Question: I am trying to connect to postgreSQL from Java eclipse
Here is the snapshot of the database structure.
'''
connection = DriverManager.getConnection(
"jdbc:postgresql://localhost:5432/postgres", "postgres",
"admin");
'''
when i am trying to connect to postgres database it works absolutely fine. but that is the default database which i don't want to connect.
'''
connection = DriverManager.getConnection(
"jdbc:postgresql://localhost:5432/postgres", "han2012205",
"admin");
'''
when i tried to access the han2012205 it is throwing this error.
'''
org.postgresql.util.PSQLException: FATAL: password authentication failed for user "han201205"
at org.postgresql.core.v3.ConnectionFactoryImpl.doAuthentication(ConnectionFactoryImpl.java:398)
at org.postgresql.core.v3.ConnectionFactoryImpl.openConnectionImpl(ConnectionFactoryImpl.java:173)
at org.postgresql.core.ConnectionFactory.openConnection(ConnectionFactory.java:64)
at org.postgresql.jdbc2.AbstractJdbc2Connection.<init>(AbstractJdbc2Connection.java:136)
at org.postgresql.jdbc3.AbstractJdbc3Connection.<init>(AbstractJdbc3Connection.java:29)
at org.postgresql.jdbc3g.AbstractJdbc3gConnection.<init>(AbstractJdbc3gConnection.java:21)
at org.postgresql.jdbc4.AbstractJdbc4Connection.<init>(AbstractJdbc4Connection.java:31)
at org.postgresql.jdbc4.Jdbc4Connection.<init>(Jdbc4Connection.java:24)
at org.postgresql.Driver.makeConnection(Driver.java:393)
at org.postgresql.Driver.connect(Driver.java:267)
at java.sql.DriverManager.getConnection(Unknown Source)
at java.sql.DriverManager.getConnection(Unknown Source)
at connectToDB.dbConnection.connectdatabase(dbConnection.java:26)
at AdapterTest.main(AdapterTest.java:22)
'''
Can some please help me with my problem
Hoping to hear back from some one soon!!
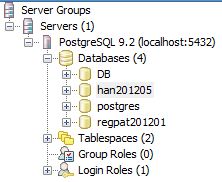
Answer: You've misunderstood the call you're making. You're using <URL> - where the second parameter is the user, and the third parameter is the password. That's the way to specify the database you want to connect to.
I suspect you want:
'''
connection = DriverManager.getConnection(
"jdbc:postgresql://localhost:5432/han201205", "postgres",
"admin");
'''
Note how the database name is the last part of the JDBC connection URL, the second parameter. (You may need to just the username and password, of course...)
See the <URL> for more details.